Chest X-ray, PA view. Patient: 62 years old, sex M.
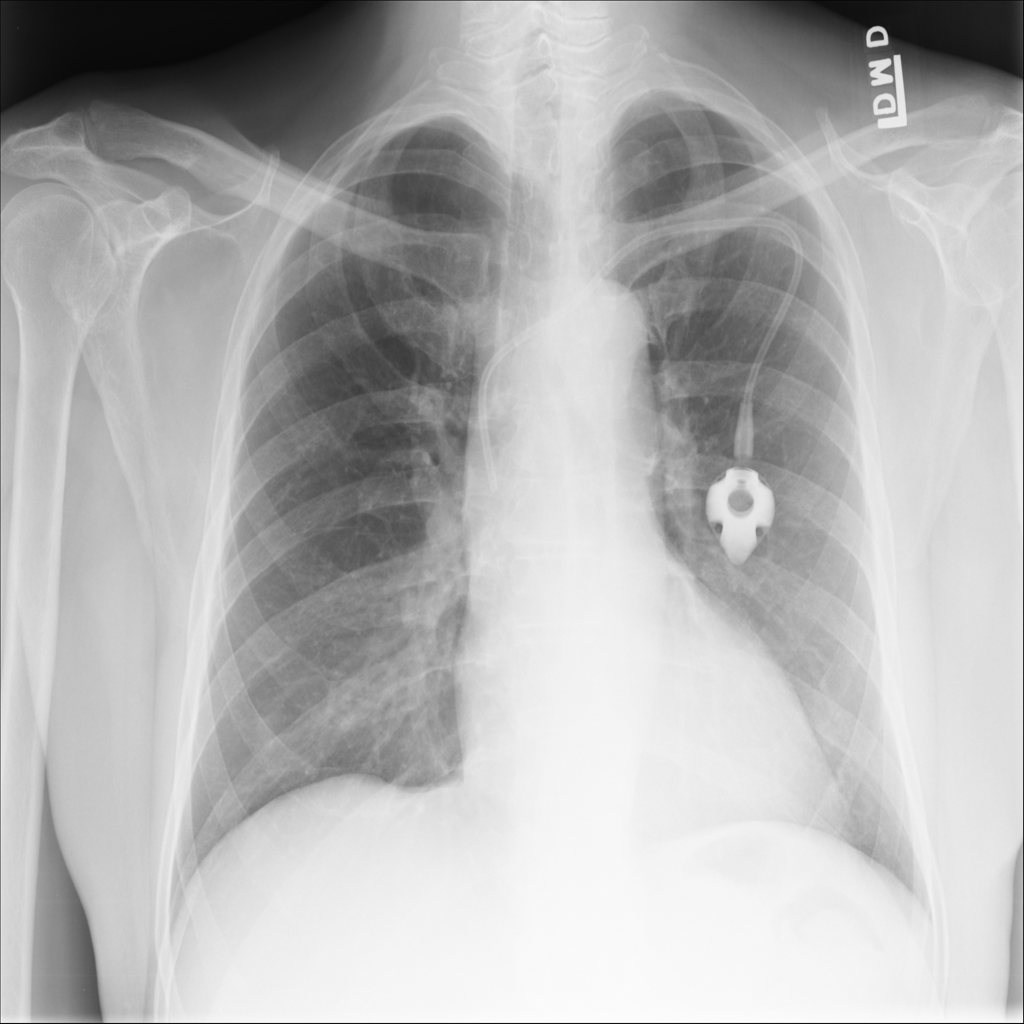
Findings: No Finding